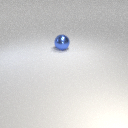
large blue metal sphere